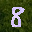
Label: 8